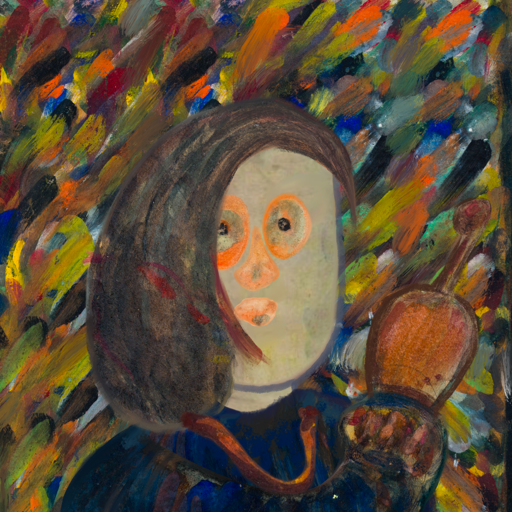
Background: An_Impression, Head And Neck Front: Hill_Girl, Face Front: Childish, Bust: Pipe, Hair Front: Gypsy_Mother, Head Accessory: Blank, Second Necklace: Comrade, Necklace: Blank, Baby: Blank